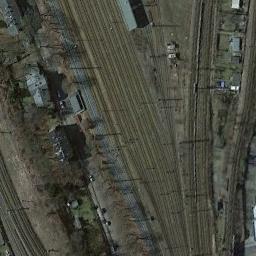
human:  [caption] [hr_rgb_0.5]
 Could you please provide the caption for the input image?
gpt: The railway is next to some trees and houses .

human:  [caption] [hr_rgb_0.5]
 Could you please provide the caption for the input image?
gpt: There are several buildings beside the railway .

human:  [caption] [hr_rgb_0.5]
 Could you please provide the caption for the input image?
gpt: There is a row of blue buildings on one side of the railway .

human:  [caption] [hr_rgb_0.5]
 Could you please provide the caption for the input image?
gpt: These railways are flanked by some houses .

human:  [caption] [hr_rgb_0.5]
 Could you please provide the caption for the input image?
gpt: There are some buildings and brown trees beside the railway .